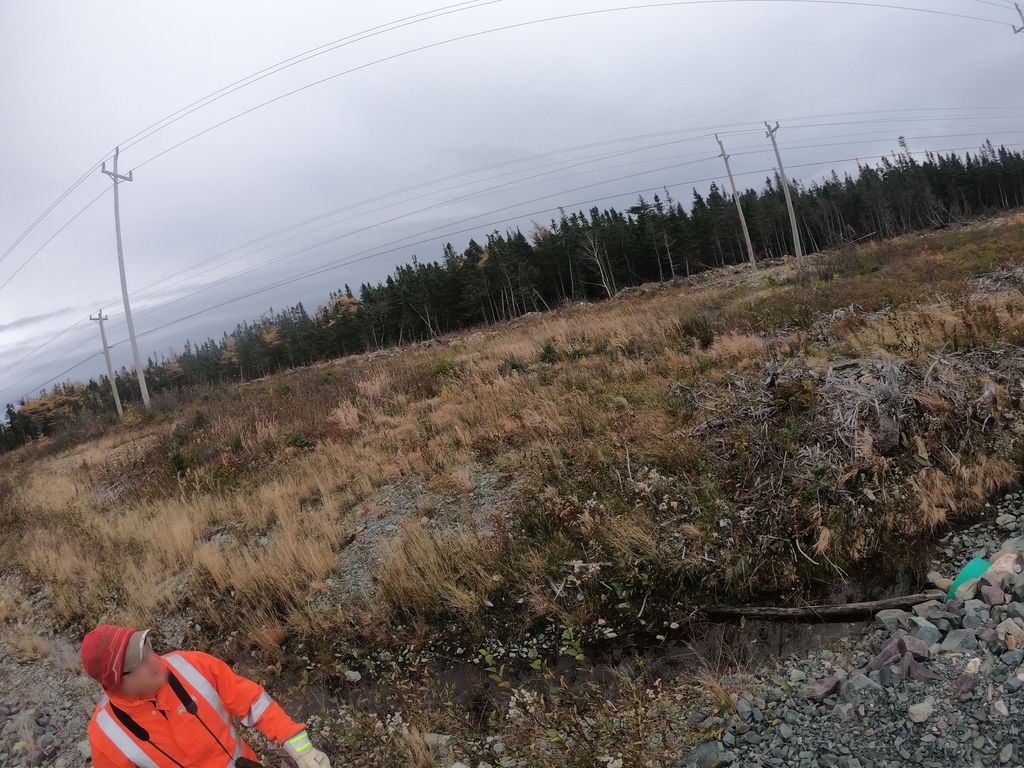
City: st_johns